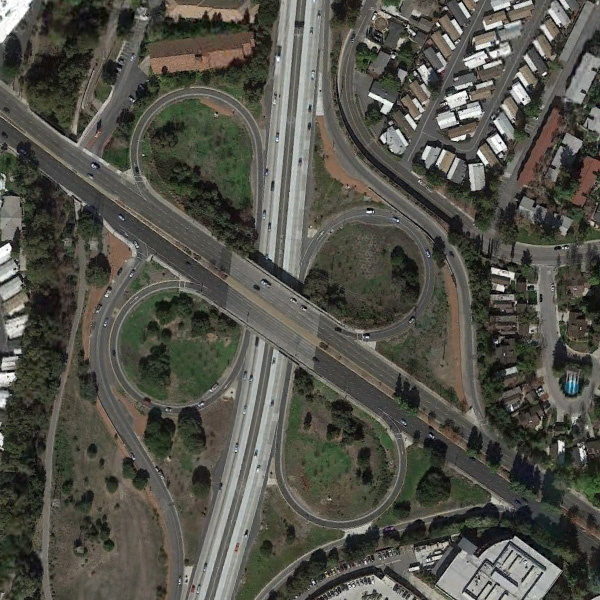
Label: Viaduct